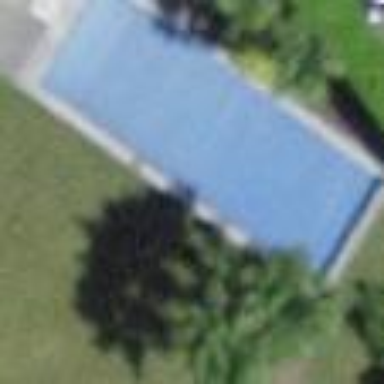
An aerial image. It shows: Swimming pool located in leisure land.